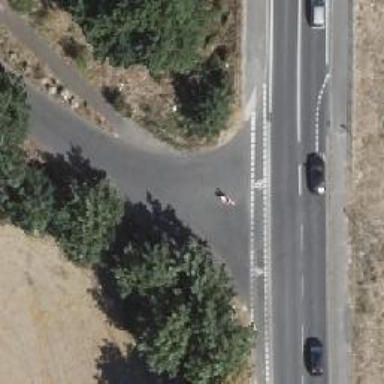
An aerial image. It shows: Road with "give way" sign.